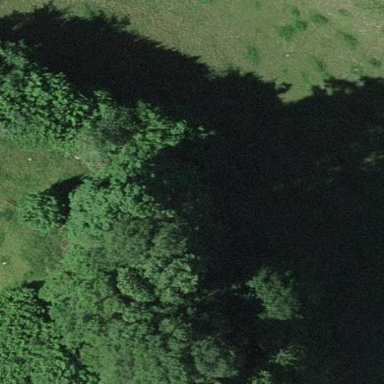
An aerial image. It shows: Forest area.